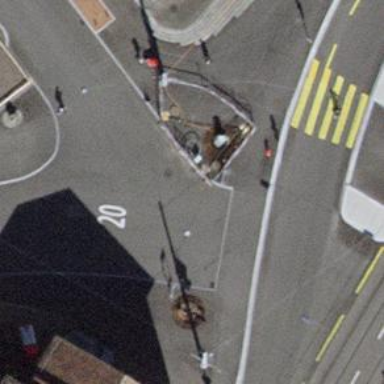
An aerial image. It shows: Unmarked crossing with traffic calming table on the road.